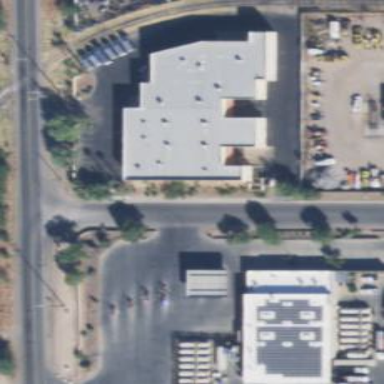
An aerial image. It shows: Industrial building.